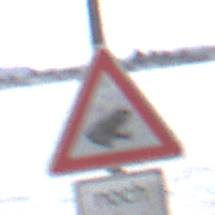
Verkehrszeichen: AmphibienwanderungLinks
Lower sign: LaengeEinerStrecke4
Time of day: Midday
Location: Outdoor (Suburban)
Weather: Overcast
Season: NotSpecified
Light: Natural